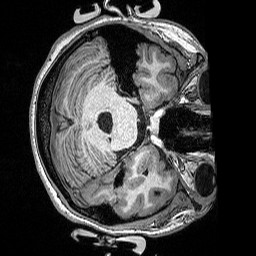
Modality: T1w
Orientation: axial